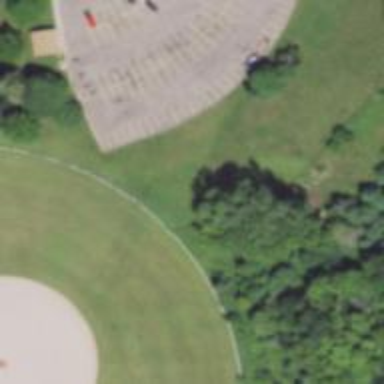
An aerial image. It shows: Baseball pitch for leisure land activities.